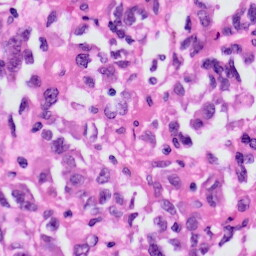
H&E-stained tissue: Skin